Interaction volume radius: 10 \u00c5
Interaction volume height: 25 \u00c5
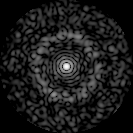
Disorder parameter: 0.8233